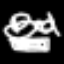
Label: bed